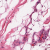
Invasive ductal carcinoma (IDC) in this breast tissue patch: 0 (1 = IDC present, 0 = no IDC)